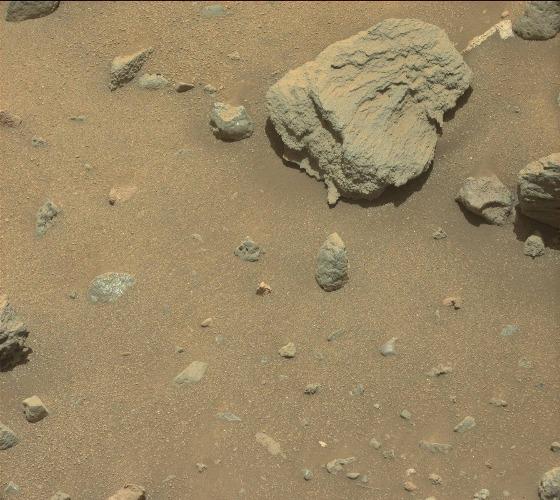
Terrain classes present: Bedrock, Gravel / Sand / Soil, Rock, Shadow